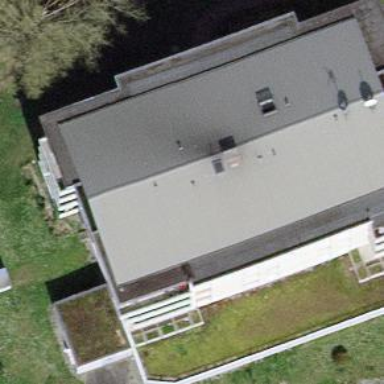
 with the roof oriented along the building."